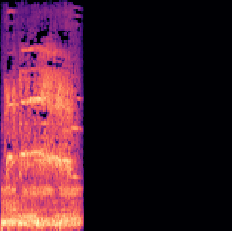
Sound class: Rooster